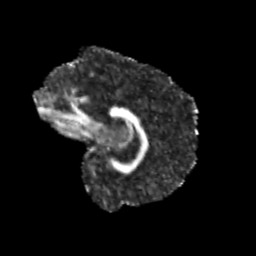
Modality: FA
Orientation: sagittal
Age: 13
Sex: male
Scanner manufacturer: siemens
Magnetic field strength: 3 T
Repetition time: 3.8 s
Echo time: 0.07 s